Question: I installed VS2013 in my machine having the following details: OS Name: Microsoft Windows 7 Enterprise Version: 6.1.7601 Service Pack 1 Build 7601
While creating a sample ASP.NET MVC 5 application I am unable to see the Windows Azure (Host in Cloud) option as shown in the screenshot below:

Can anyone help me to know is there any other component I am missing to install so that Windows Azure (Host in Cloud) option is visible to me.
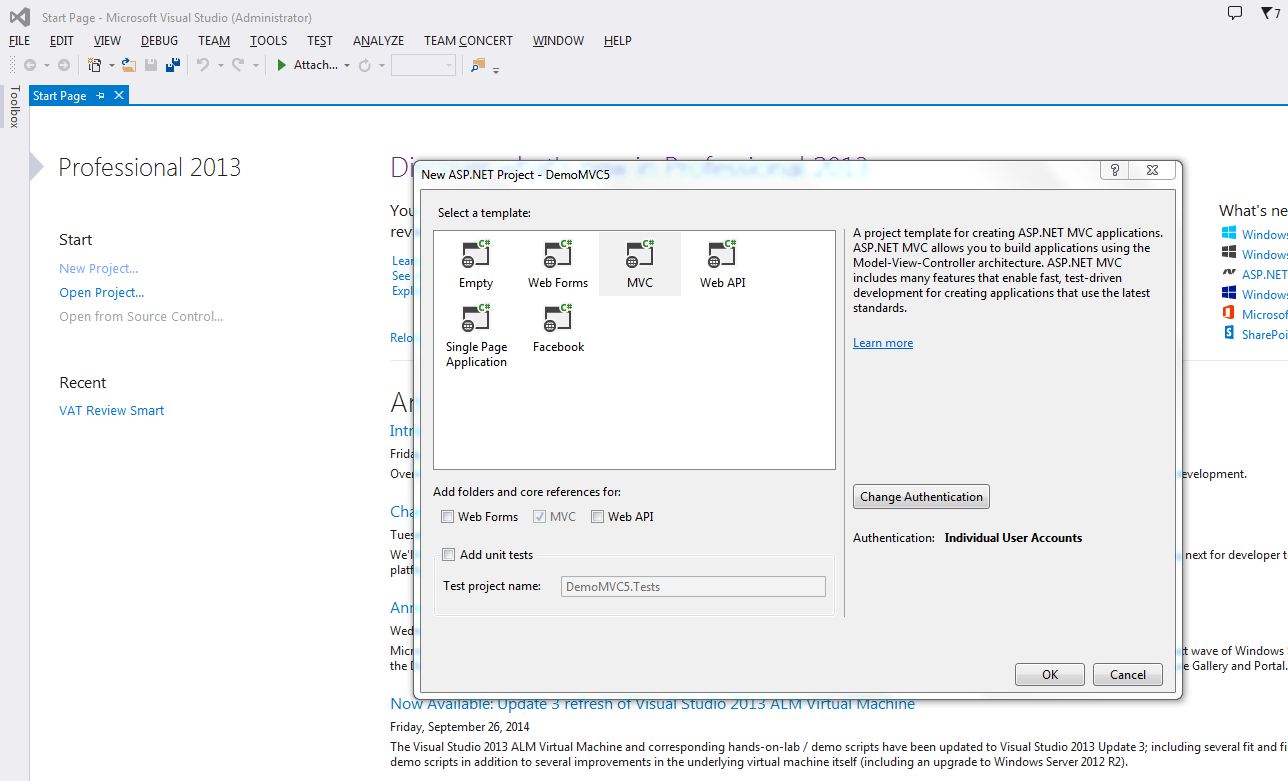
Answer: I had the very same problem. I fixed it by going to the Tools -> Extensions and Updates and chose to update all installed. Once the updates were applied the Azure Host in Cloud panel was back.
I had to go through this even though I had re-installed VS 2013.